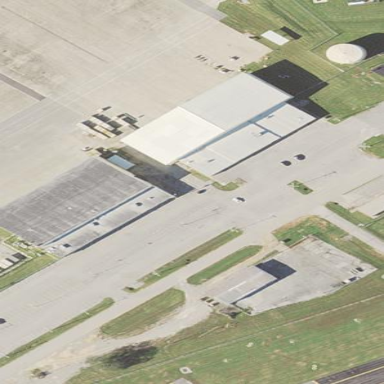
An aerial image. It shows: Hangar building located at airport.